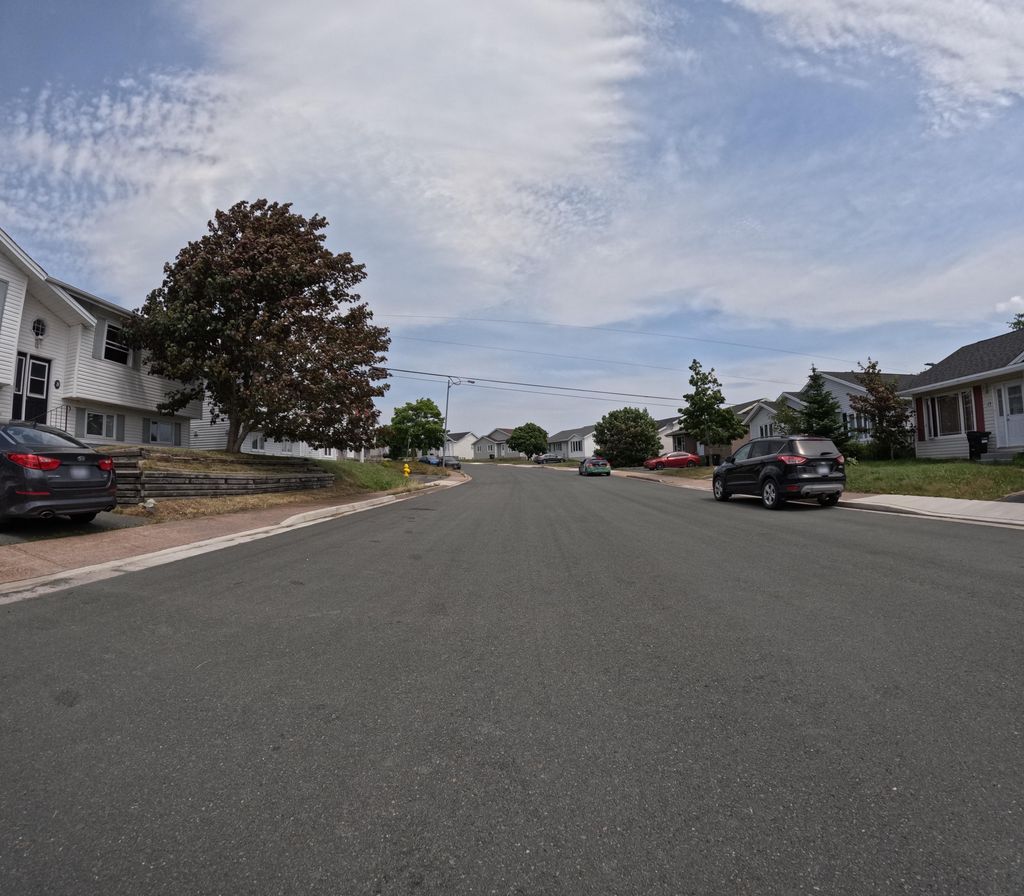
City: st_johns